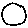
Label: circle